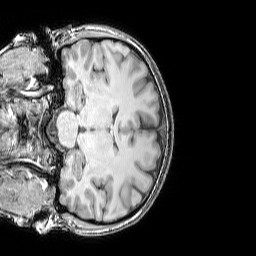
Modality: T1w
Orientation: coronal
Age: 29
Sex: female
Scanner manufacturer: siemens
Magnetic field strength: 3 T
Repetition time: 1.9 s
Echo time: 0.00444 s